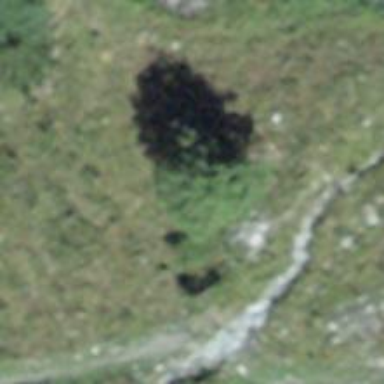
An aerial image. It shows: Evergreen tree with needle-leaved leaves.